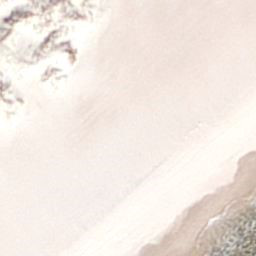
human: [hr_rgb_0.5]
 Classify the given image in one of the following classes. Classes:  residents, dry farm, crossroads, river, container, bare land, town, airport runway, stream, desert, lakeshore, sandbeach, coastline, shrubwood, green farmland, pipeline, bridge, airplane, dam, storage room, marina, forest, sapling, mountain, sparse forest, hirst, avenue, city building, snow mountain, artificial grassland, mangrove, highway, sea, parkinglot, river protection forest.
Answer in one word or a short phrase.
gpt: sandbeach